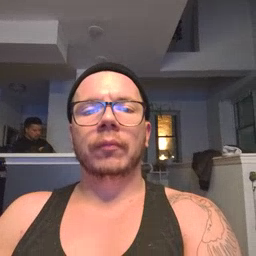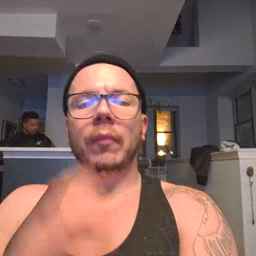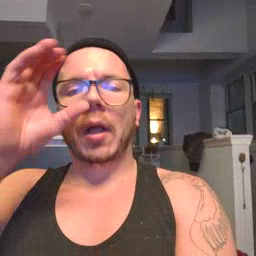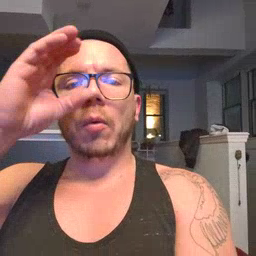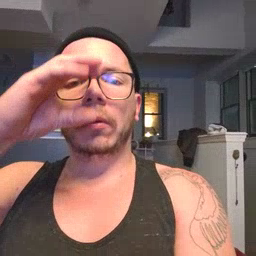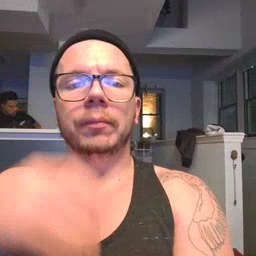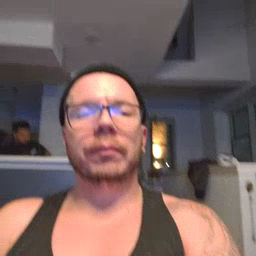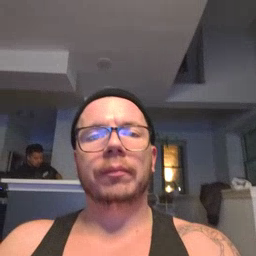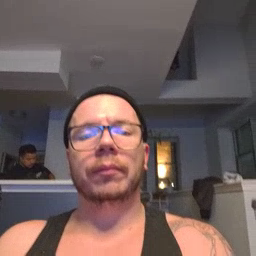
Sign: owl